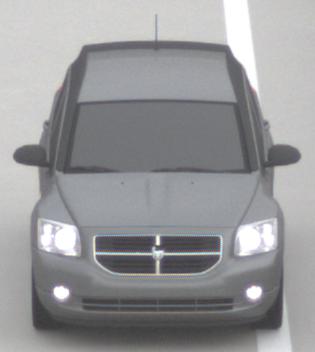
Make: Dodge
Model: Caliber 1.8
Detailed model: Caliber
Model produced from: 2006/06
Model produced until: 2009/03
Doors: 5
Color: gray
Road condition: dry road
Daytime: morning or afternoon
Contrast: low contrast